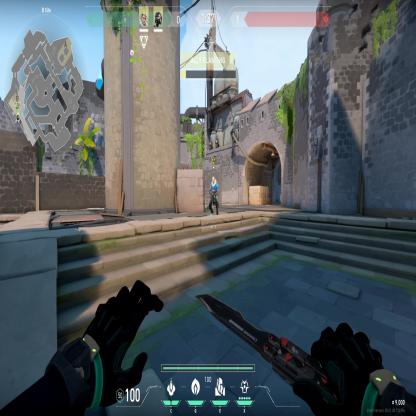
Label: teammate